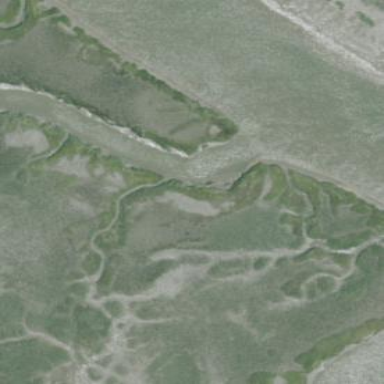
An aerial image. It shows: Tidal saltmarsh wetland area.